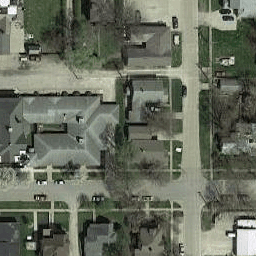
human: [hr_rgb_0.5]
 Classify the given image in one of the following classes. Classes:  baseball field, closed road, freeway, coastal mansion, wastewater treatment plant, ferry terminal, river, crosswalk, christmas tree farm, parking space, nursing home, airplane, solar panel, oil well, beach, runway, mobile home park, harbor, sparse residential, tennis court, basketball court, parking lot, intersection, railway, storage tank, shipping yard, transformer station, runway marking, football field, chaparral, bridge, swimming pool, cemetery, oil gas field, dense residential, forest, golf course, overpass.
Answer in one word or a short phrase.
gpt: nursing home